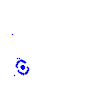
Particle: kaon